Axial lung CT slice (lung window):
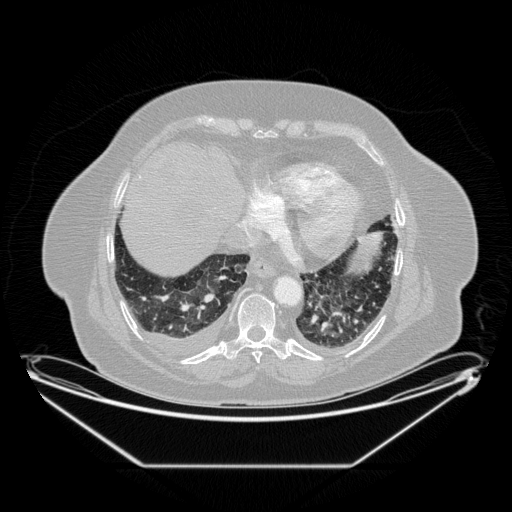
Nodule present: no